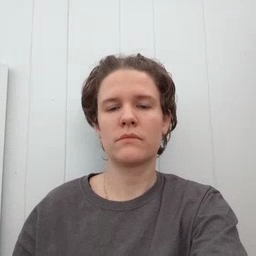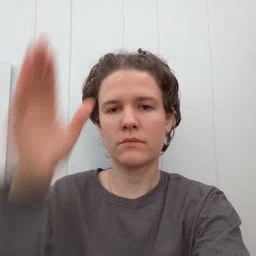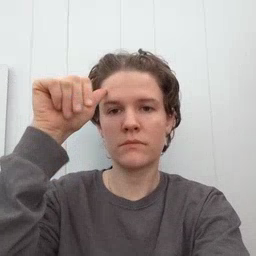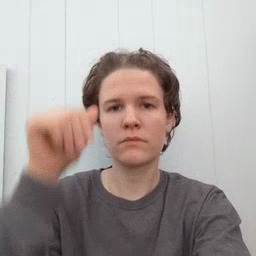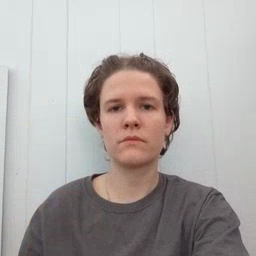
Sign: donkey